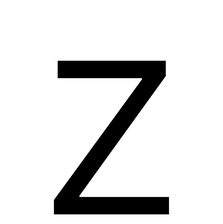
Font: Inter_Light